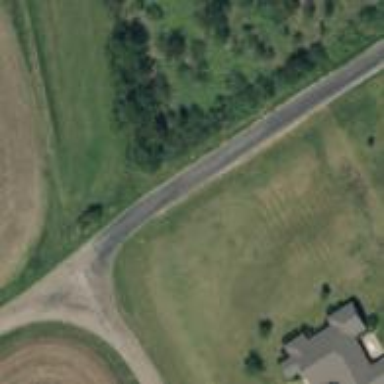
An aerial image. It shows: Tertiary road.